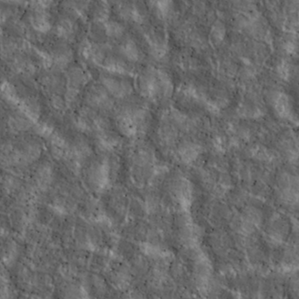
Label: non_frost